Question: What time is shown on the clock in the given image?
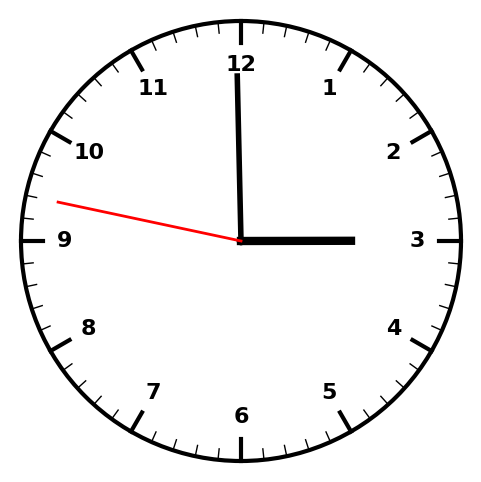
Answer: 02:59:47